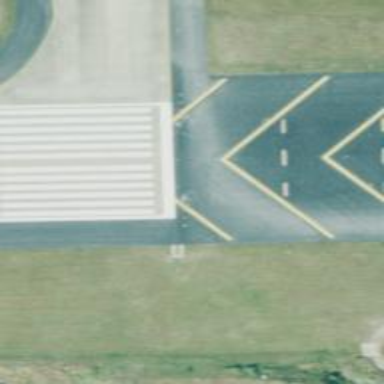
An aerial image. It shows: Runway at airport.